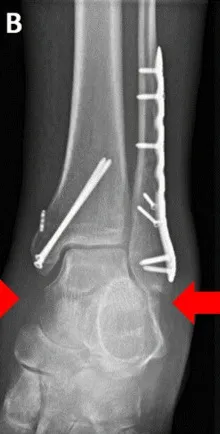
Mortise.
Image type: radiology (x_ray)